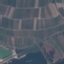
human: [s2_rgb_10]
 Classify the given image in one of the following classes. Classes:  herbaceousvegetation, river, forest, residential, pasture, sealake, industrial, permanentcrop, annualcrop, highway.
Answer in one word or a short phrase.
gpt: PermanentCrop